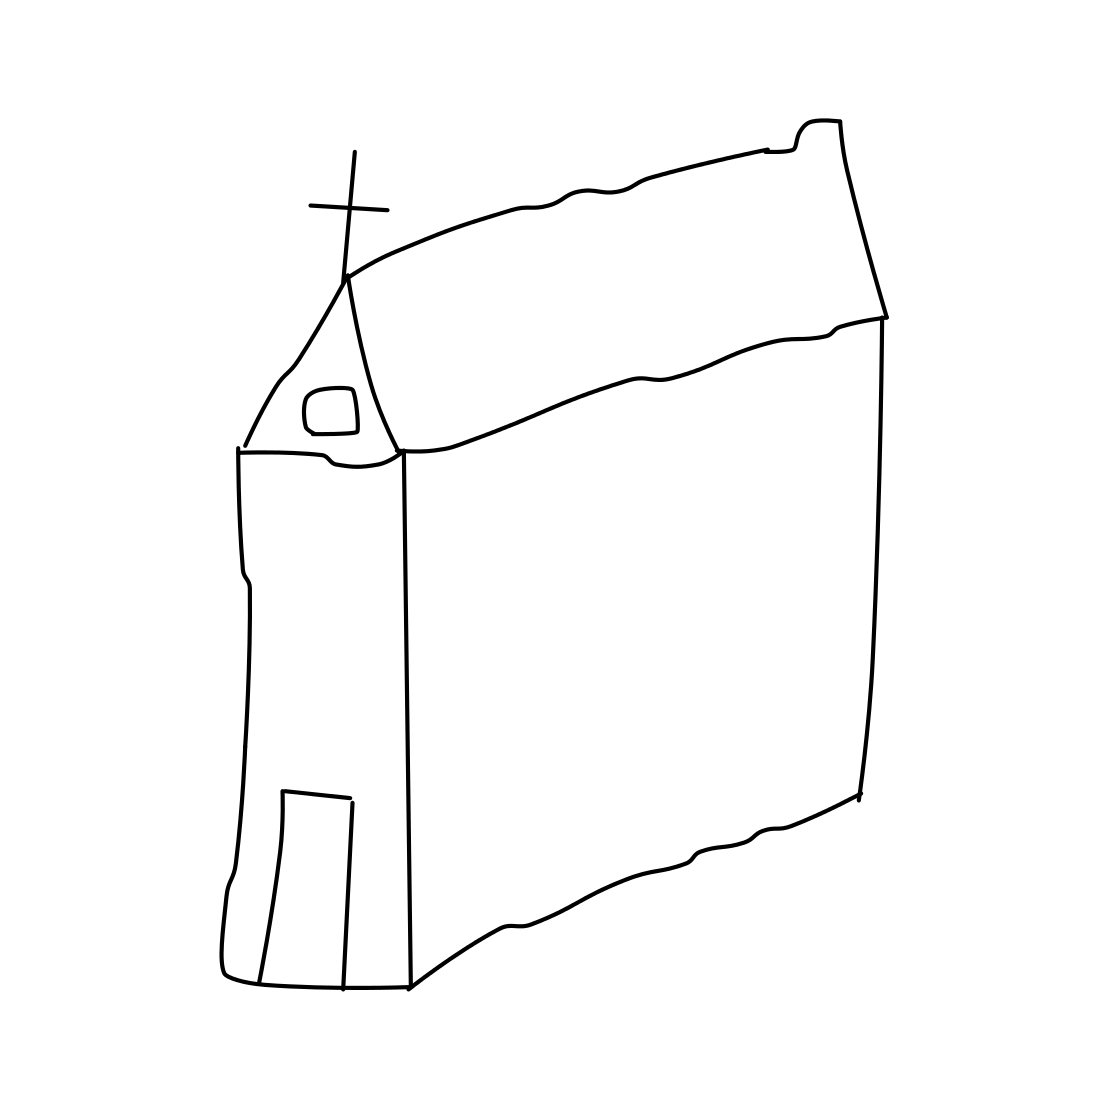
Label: church